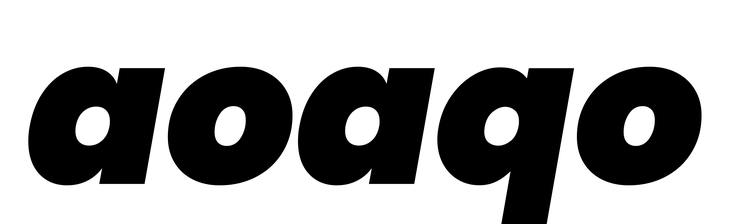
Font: Poppins-BlackItalic